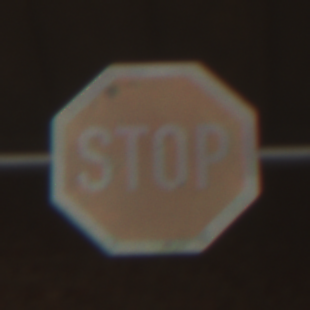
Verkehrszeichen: Stop
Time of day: SunriseSunset
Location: Roofed (Suburban)
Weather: Clear
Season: NotSpecified
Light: Natural